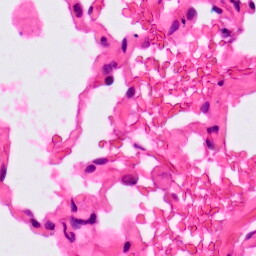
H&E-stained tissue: Lung